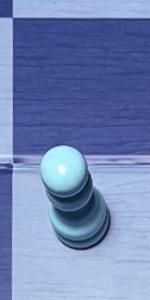
Label: Pawn_White